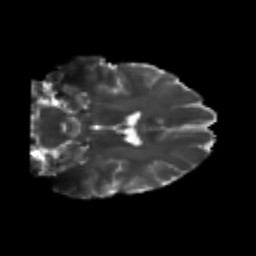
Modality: T2w
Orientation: coronal
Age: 25
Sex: male
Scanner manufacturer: siemens
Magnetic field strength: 3 T
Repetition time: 3.5 s
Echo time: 0.104 s